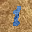
Label: 1